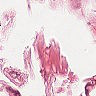
Metastatic tissue present: no